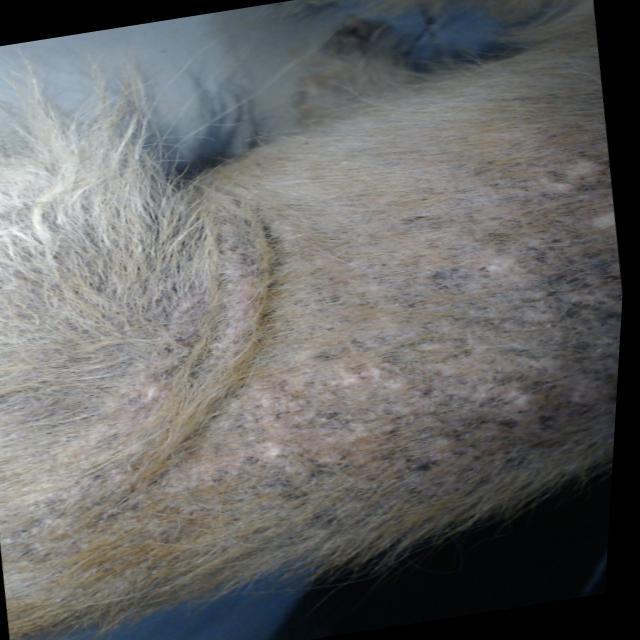
Canine demodicosis (Demodex mange) — caused by Demodex canis mites. Presents with alopecia, follicular papules, pustules, and comedones. Often localized on face and forelimbs.